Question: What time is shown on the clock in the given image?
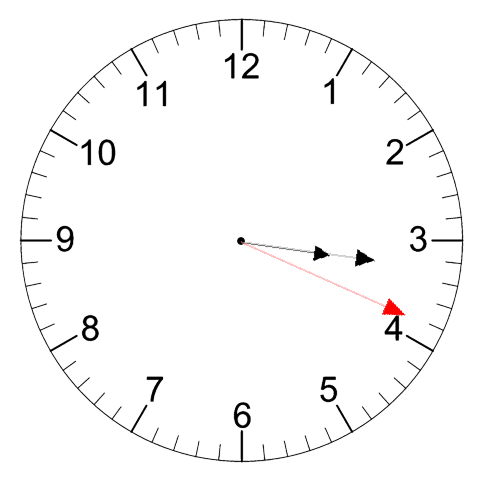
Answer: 03:16:19